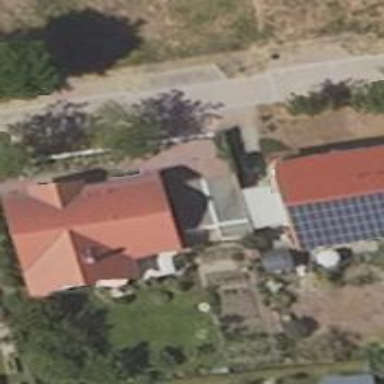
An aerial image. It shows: Driveway.